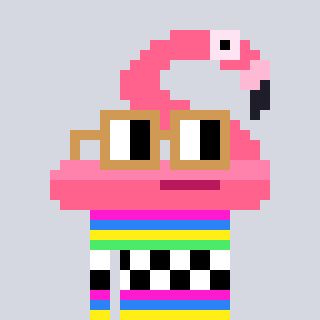
a pixel art character with square brown glasses, a flamingo-shaped head and a rust-colored body on a cool background